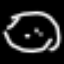
Label: clock